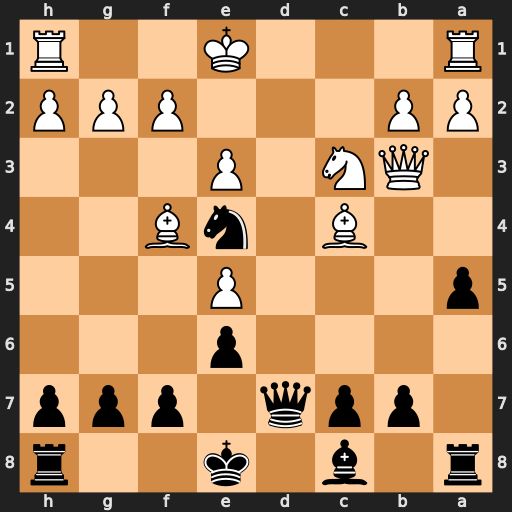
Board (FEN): r1b1k2r/1ppq1ppp/4p3/p3P3/2B1nB2/1QN1P3/PP3PPP/R3K2R
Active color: b
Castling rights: KQkq
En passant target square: -
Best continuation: Qd2+ Kf1 Qxf2#